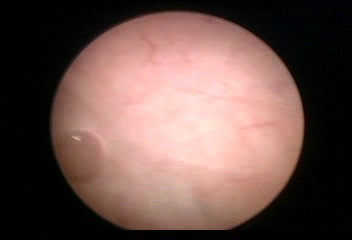
Modality: WLC
Class: Foreign bodies
Subclass: AirBubble
Bladder cancer association: No
Annotated structures: Air bubble